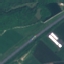
Label: Highway